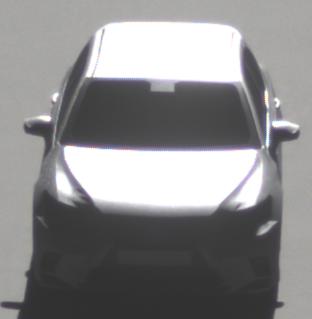
Make: Lexus
Model: CT 200h
Detailed model: CT (A10)
Model produced from: 2014/03
Model produced until: 2017/10
Doors: 5
Color: white
Road condition: dry road
Daytime: midday
Contrast: high contrast